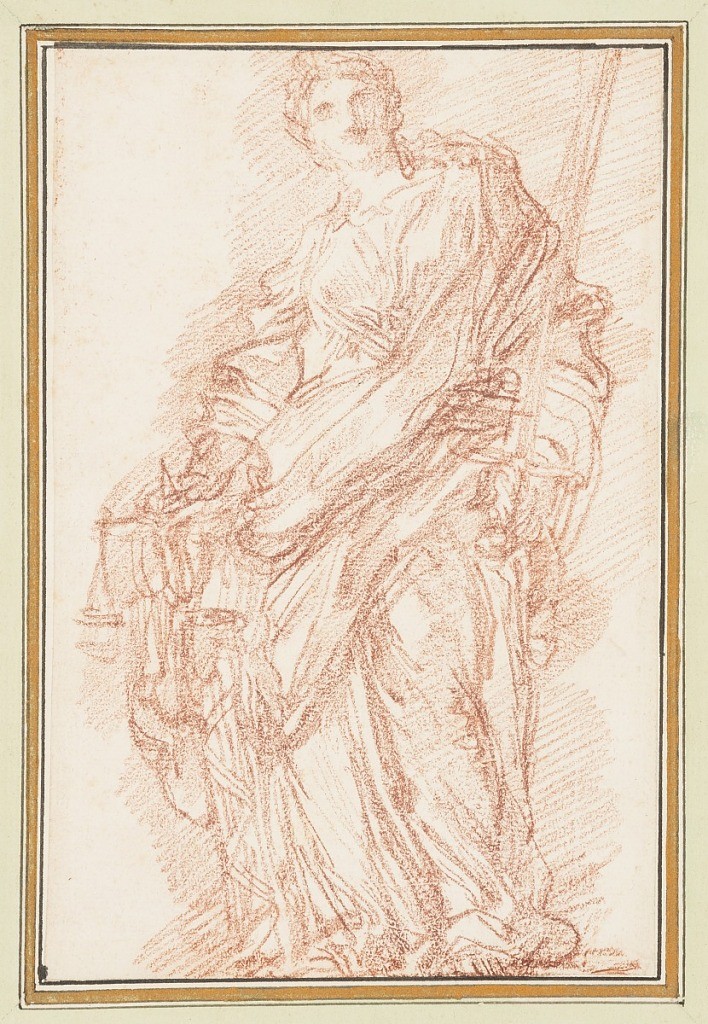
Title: Allegory of justice with sword and scales
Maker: Jean-Robert Ango, French, active in Rome 1759 –1770, d. 1773
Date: ca. 1759–70
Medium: Red chalk on paper
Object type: Drawing
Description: An allegory of justice. Robed female figure holds a sword upright in her left hand and a set of scales in her right.